Question: I'm trying to perform a count based on this data table, column 3 is the column i'm trying to automate. What i want it to do is count how many unique products each person made. I'm not sure if i'm overcomplicating but every solution i try doesn't work - i played around with sumproduct but couldn't get it to work.
The problem is the item made by column contains a static list of names, but in theory the product could contain anything.
What formula would work in the "unique products made by person" column please?
Any help appreciated.

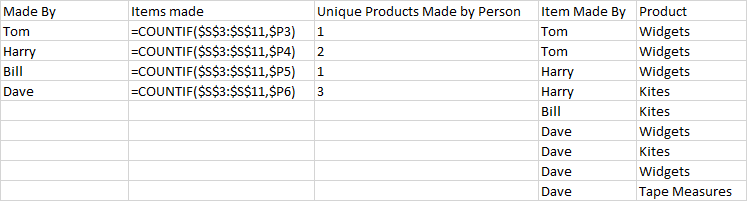
Answer: Alex,
Here's the formula:
'''
=IFERROR(ROWS(UNIQUE(FILTER($E$2:$E$10,$D$2:$D$10=$A2))),0)
'''
Note: Refers to the setup below.
<URL>
HTH